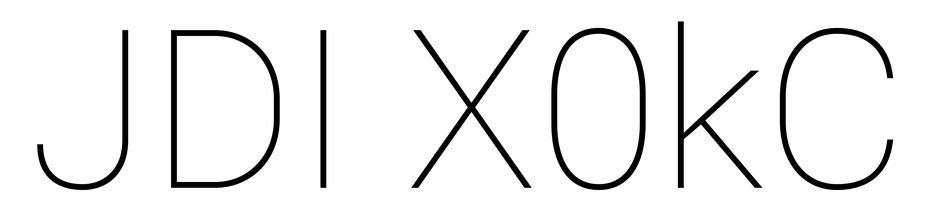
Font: Roboto_Thin